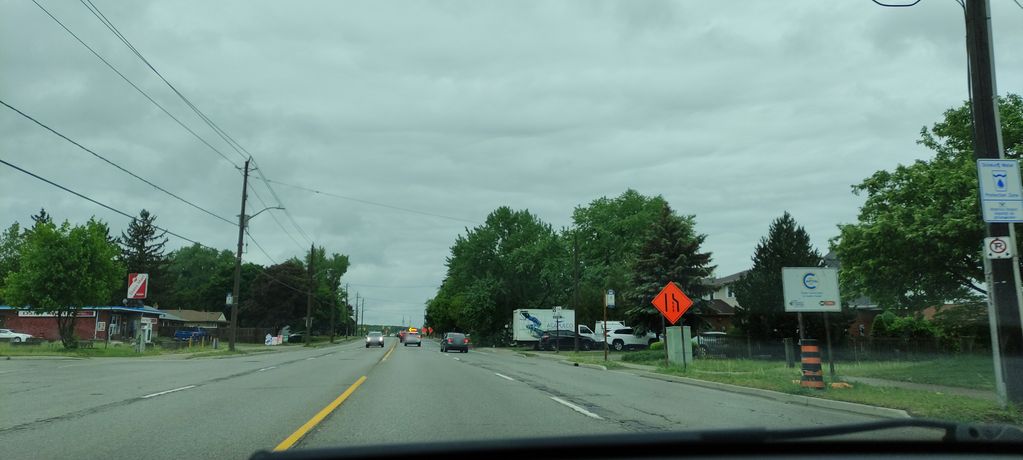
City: kitchener-waterloo